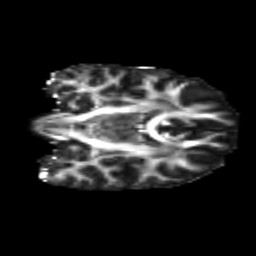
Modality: FA
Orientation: coronal
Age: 30
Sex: female
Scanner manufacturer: siemens
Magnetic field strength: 3 T
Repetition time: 1.8 s
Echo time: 0.07 s